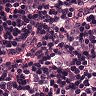
Metastatic tissue present: yes